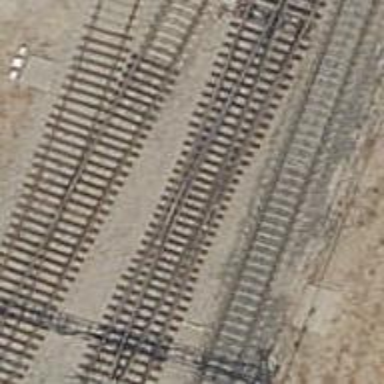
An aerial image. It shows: Railway track with electrified contact lines. This is siding track.